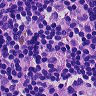
Metastatic tissue present: no